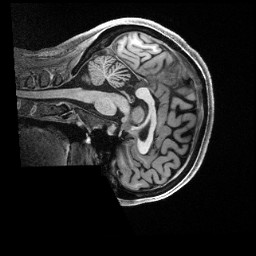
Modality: T1w
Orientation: sagittal
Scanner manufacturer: siemens
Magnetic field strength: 3 T
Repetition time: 2.5 s
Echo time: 0.00231 s